Question: I have Jenkins / Mercurial latest versions. Machine is Red Hat Linux 6.6.
I'm using Release plugin in Jenkins. Maven plugins (maven-scm-plugin, maven-version-plugin and maven-enforcer-plugin) for doing release process on a project. All of these versions are using latest available versions and configuration is setup correctly.
In Jenkins job, I'm checking out the source code from a Project which sits behind RhodeCode (Mercurial hg).

Output shows like:
'''
06:00:02 Started by timer
06:00:02 [EnvInject] - Loading node environment variables.
06:00:03 Building on master in workspace /main/jenkins/instance2/workspace/MyCoolProject
06:00:06 [MyCoolProject] $ hg --config auth.jenkins.prefix=* --config ******** --config ******** --config "auth.jenkins.schemes=http https" showconfig paths.default
06:00:06 [MyCoolProject] $ hg --config auth.jenkins.prefix=* --config ******** --config ******** --config "auth.jenkins.schemes=http https" pull --rev default
06:00:12 pulling from http://mercurialserver.my.company.com:9001/csa/MyCoolProject/
06:00:12 no changes found
06:00:12 [MyCoolProject] $ hg --config auth.jenkins.prefix=* --config ******** --config ******** --config "auth.jenkins.schemes=http https" update --clean --rev default
06:00:13 0 files updated, 0 files merged, 0 files removed, 0 files unresolved
06:00:13 [MyCoolProject] $ hg --config auth.jenkins.prefix=* --config ******** --config ******** --config "auth.jenkins.schemes=http https" --config extensions.purge= clean --all
06:00:13 [MyCoolProject] $ hg --config auth.jenkins.prefix=* --config ******** --config ******** --config "auth.jenkins.schemes=http https" log --rev . --template {node}
06:00:13 [MyCoolProject] $ hg --config auth.jenkins.prefix=* --config ******** --config ******** --config "auth.jenkins.schemes=http https" log --rev . --template {rev}
06:00:13 [MyCoolProject] $ hg --config auth.jenkins.prefix=* --config ******** --config ******** --config "auth.jenkins.schemes=http https" log --rev
'''
As you see above, because we specified a user to perform the read/checkout operation in Mercurial DVCS tool, Jenkins passed bunch of parameters while initiating the hg commands i.e.
I'm trying to find out how I can send the same, when I'm using Maven SCM plugin and it's goals.
scm:checkin
scm:tag
etc
which when called, initiates the underlaying version control commands (in my case, hg branch, hg outgoing, hg push commands).
Right now, the above hg commands are failing due to the fact that the user doesn't have file containing and variable set the user does NOT have "WRITE" access to the target RhodeCode/Mercurial repository.
'''
20:16:26 [INFO] --- maven-scm-plugin:1.9.4:checkin (default-cli) @ MyCoolProject ---
20:16:27 [INFO] EXECUTING: /bin/sh -c cd /main/jenkins/instance2/workspace/MyCoolProject && hg branch
20:16:27 [INFO] EXECUTING: /bin/sh -c cd /main/jenkins/instance2/workspace/MyCoolProject && hg outgoing
20:16:29 [INFO] EXECUTING: /bin/sh -c cd /main/jenkins/instance2/workspace/MyCoolProject && hg status
20:16:29 [INFO] [pom.xml:modified]
20:16:29 [INFO] [jenkins-MyCoolProject-43.appVersion.txt:unknown]
20:16:29 [INFO] [pom.xml.versionsBackup:unknown]
20:16:29 [INFO] EXECUTING: /bin/sh -c cd /main/jenkins/instance2/workspace/MyCoolProject && hg commit --message '"CM Jenkins - Release plugin auto check-in and creation of release tag = 0.0.29'
20:16:30 [INFO] EXECUTING: /bin/sh -c cd /main/jenkins/instance2/workspace/MyCoolProject && hg push http://cmprod2merc.my.company.com:9001/csa/MyCoolProject
20:16:34 [ERROR]
20:16:34 EXECUTION FAILED
20:16:34 Execution of cmd : push failed with exit code: 255.
20:16:34 Working directory was:
20:16:34 /main/jenkins/instance2/workspace/MyCoolProject
20:16:34 Your Hg installation seems to be valid and complete.
20:16:34 Hg version: 1.9.2 (OK)
'''
- I tried configuring ~/.hgrc file (as per Mercurial docs) and everything works if the username you specify in this file has valid WRITE access on the target source code repository/project then the above errors message come.- This can also be resolved if I install/configure keyring and mercurial_keyring extension/plugin on the build machine (which is easy as per the online mercurial keyring documentation).
: How can I pass the parameters (like Jenkins is passing while doing checkout / pull operations - coming due to the setting values we have entered under in Jenkins job) to the commands which are called when is initiating / goals which ends up calling commands (hg , hg ) / all hg commands without setting ~/.hgrc and installing mercurial_keyring?
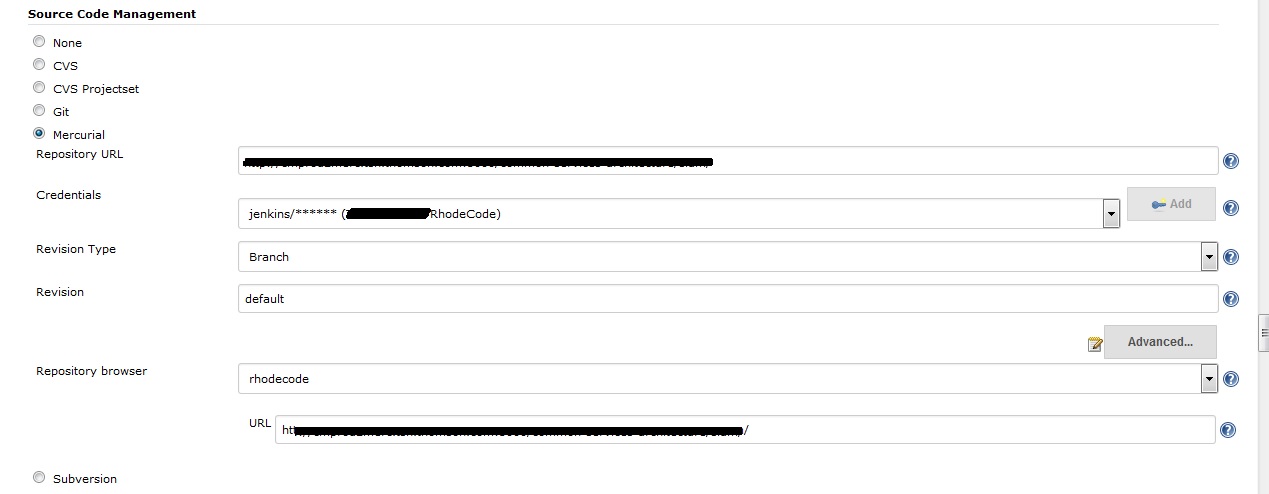
Answer: Found the solution:
1. Even when the user (jenkins) had valid WRITE access on the target RhodeCode/Merurial repository and either ~/.hgrc or mercurial_keyring setup wsa configured successfully (i.e. username/password less hg operations after one time manual entry), Maven SCM plugin scm:checkin and scm:tag operation were still failing.
The reason for that is scm:checkin / scm:tag goals (of Maven SCM plugin) calls the version tool commands (hg commands in my case) but it was NOT passing the authentication params (username/password). For that either I could have added the and values in project pom.xml OR in ~/.m2/settings.xml withing maven-scm-plugin plugin's configuration create/use 2 new Jenkins global level variables (of password type) to create username/password variables and use / pass them to scm:checkin / scm:tag goals while calling these goals within Release plugin's configuration settings in Jenkins i.e. -Dusername=$username and -Dpassword=$password (as the values are coming from Jenkins, they will be masked automatically).
I went with the Jenkins route and create 2 password type global variables in Jenkins Global configuration under "Configure system" > Global parameters/passwords section and just passed them to scm:checkin/tag goals while calling them in Invoke Maven step (within Release plugin configuration in Jenkins).
I found, if you have ~/.hgrc set with just username in it, then Jenkins checkout /pull commands started to fail as Jenkins process stopped using the credentials what I was using to pull/clone the source code (it seems like it was giving preference to the ~/.hgrc username first as Jenkins job/process was running with jenkins user and because it didn't had a password variable/field set in ~/.hgrc, the pull/clone failed for some reason (it should have given preference to the user/credentials what we specify in the job's configuration itself). If I moved ~/.hgrc to ~/.hgrc-backup, then checkout/pull/clone worked in Jenkins worked fine (as it used the credentials what I mentioned in the Source Code Management section for Mercurial) BUT, it still failed during Maven SCM plugin not handling the under laying hg commands.
: running "hg push" on the workspace was working successfully (standalone, at command line) but when Maven SCM plugin was calling these goals and the goals were calling the hg commands, it didn't work for some reason.
Solution was:
1. pass -Dusername=$username -Dpassword=$password variable to scm:checkin/scm:tag goals
2. Make sure ~/.hgrc had username / password variables set --OR mercurial_keyring set to work with the repository (without prompting for username and password).
3. The reason, Maven SCM plugin goals .. which called hg commands didn't work was due to an issue with the plugin I guess. A work around is to call these goals with -DpushChanges=false and this way, the goals will not call the under laying version control push operation and thus it'll succeed. Then you have to manually add another step in the "Release Plugin in Jenkins's configuration" as "Execute Shell / Execute Windows Batch command" way to run "hg push". Then, it will work and in this case, you don't need to pass -Dusername and -Dpassword parameters to these goals.